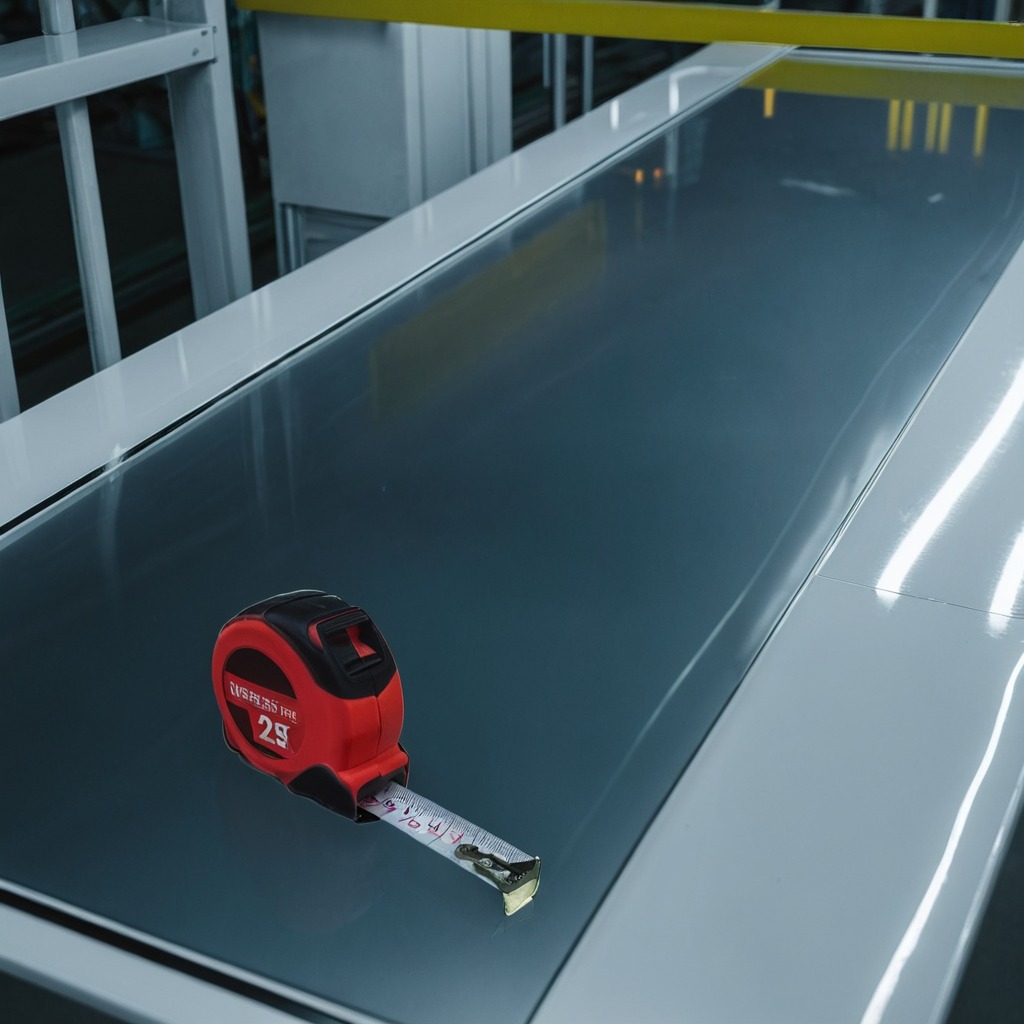
A measuring tape lies on the table in the ship maintenance bay.